Question: What i have :
'''
<div id="outerDiv" style="margin: 20px;">
<div id="innerDiv" style="float: left;">
<span>10002</span>
<div class="arrow-up" alt='some text' />
</br>
<div class="arrow-down"/>
</div>
<div><h3>Text</h3></div>
</br>
<span>Some plain text
<br />
</span>
</div>
'''
All elements in outerdiv except span with plain text have to be aligned, and floated to the left, but i cant figure out a way how to do it. if i move something everything else start flying all over the page. What will be the correct way of doing it? Attached a image of what i want to achieve:

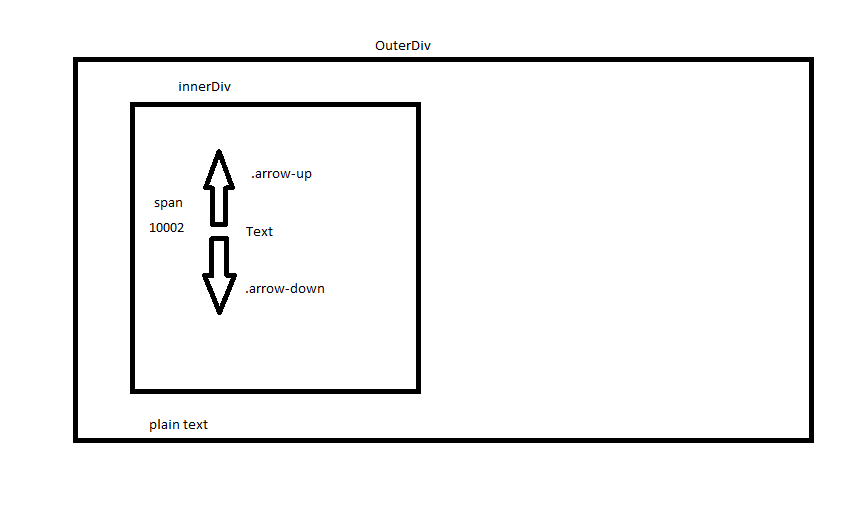
Answer: use this stracture it can help u
'''
<div id="outerDiv" style="margin: 20px;">
<div id="innerDiv" style="float: left;">
<span style="float:left; margin-top:15px;">10002</span>
<div class=" " style="float:left;">
<div class="arrow-up" alt='some text' /></div>
<div class="arrow-down"/></div>
</div>
<h3 style="float:left;">Text</h3>
<div style="float:none; clear:both"></div>
</div>
</br>
<span>Some plain text</span>
</div>
'''